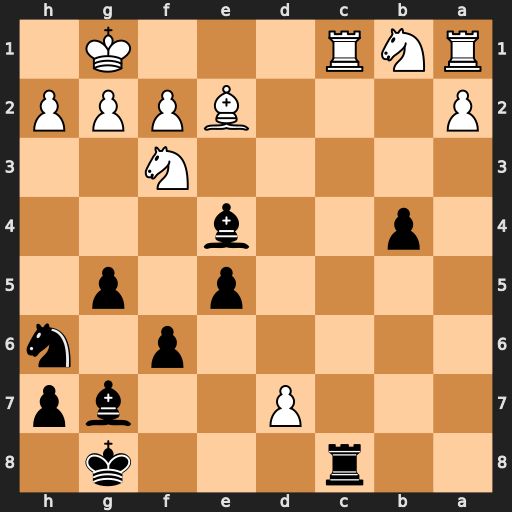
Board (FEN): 2r3k1/3P2bp/5p1n/4p1p1/1p2b3/5N2/P3BPPP/RNR3K1
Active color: b
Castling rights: -
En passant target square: -
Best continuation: Rxc1+ Bf1 Nf7 Nbd2 Rxa1